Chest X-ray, PA view. Patient: 53 years old, sex F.
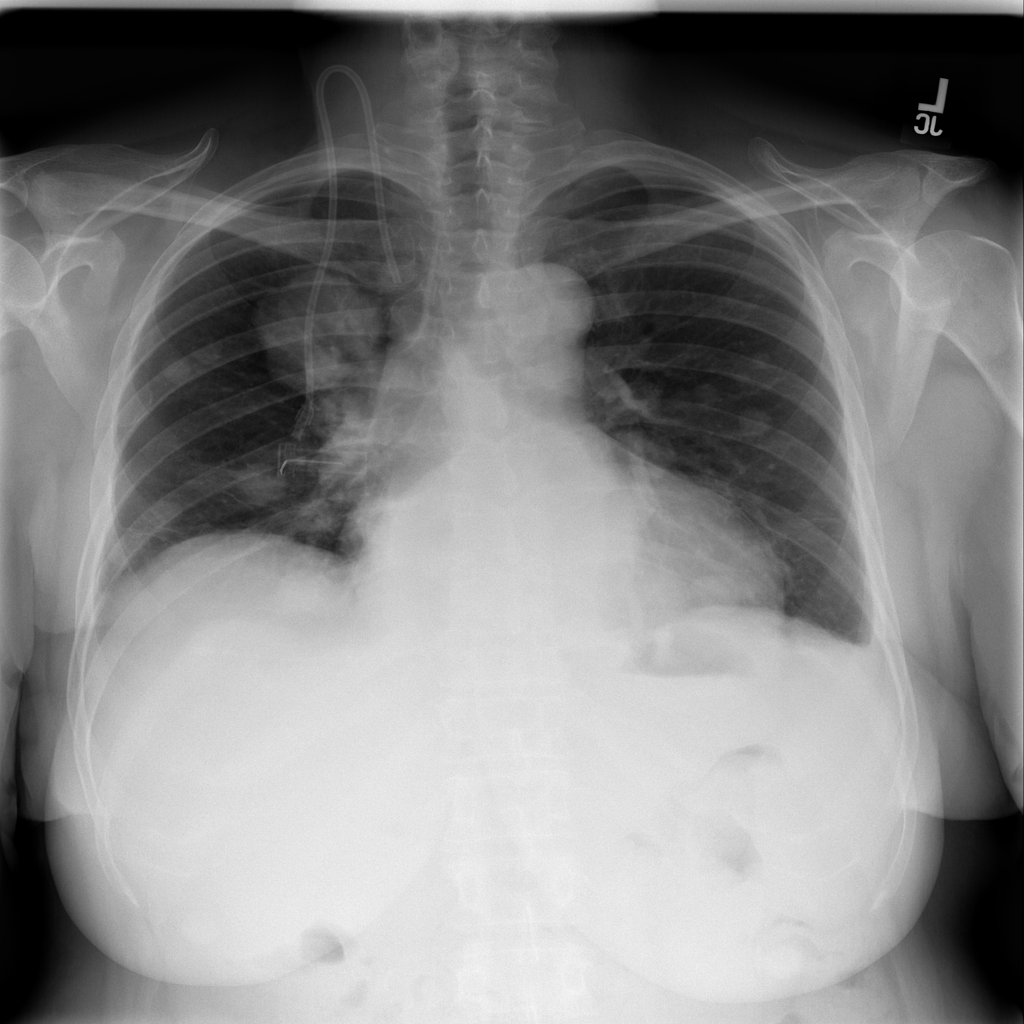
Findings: No Finding